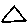
Label: triangle